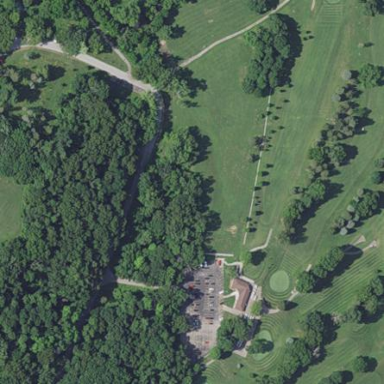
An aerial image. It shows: Grassy area used as driving range for golf.